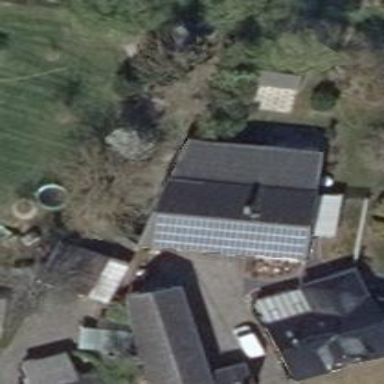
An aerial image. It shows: Small solar photovoltaic panel generator is producing electricity.